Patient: sex M, age 62
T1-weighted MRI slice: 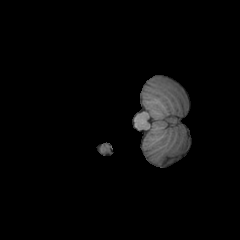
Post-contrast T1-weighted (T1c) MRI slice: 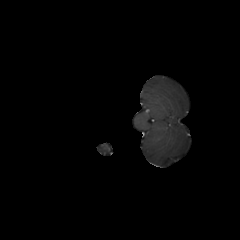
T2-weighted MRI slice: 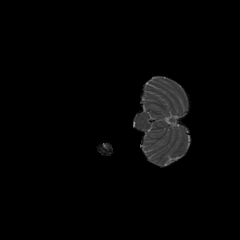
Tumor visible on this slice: no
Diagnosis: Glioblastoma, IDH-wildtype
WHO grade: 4